Question: I'm doing a code review for one project. It's architecture you can see on the following scheme:

At this moment DTO - are simple POJO's and Domains - contains Hibernate anotations. As I know one of the benefits using DTO is that you can make all domain fields as and remove all that stub code with getters and setters. Is this correct approach?
What do you think about removing getters and setters from DTO's too? Also may be there are some pros implementing DTO's in Groovy?
What do think about that?
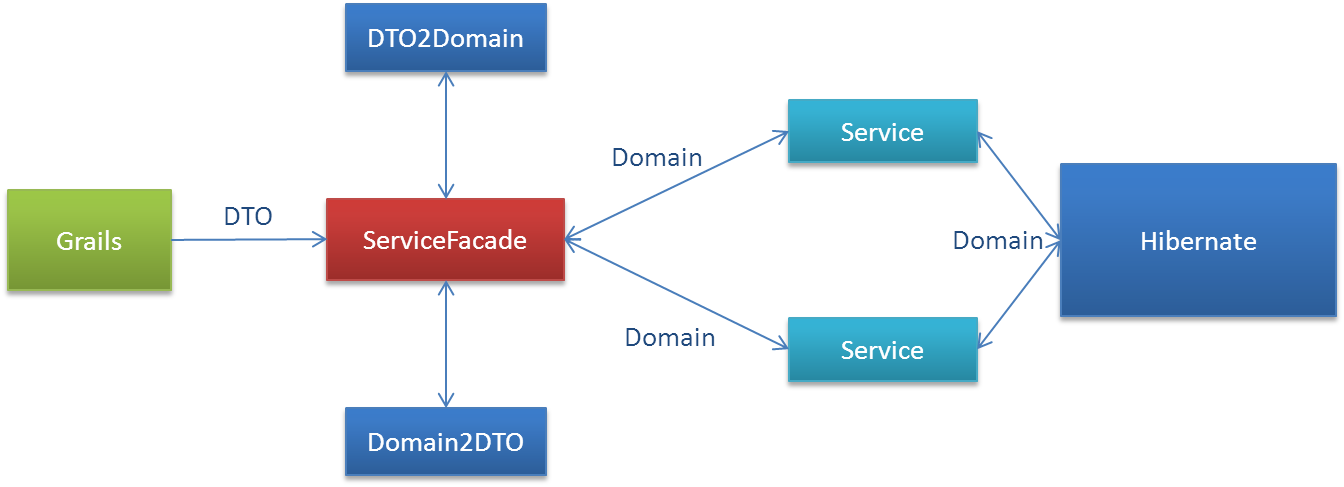
Answer: I would use JavaBeans because:
1. There are open-source helper classes that work with JavaBeans. e.g. Setting a property value whose name is unknown until the runtime.
2. There are times you need to do simple data transformation. Getters and setters can do that transparently.
3. You can check data "syntax". e.g. Throw a NullPointerException if a field should never be null.
Either way, do not mix public fields with JavaBeans. It'll confuse the heck out of everyone.